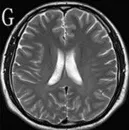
The brain MRI images of the proband. T2-weighted.
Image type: radiology (mri)